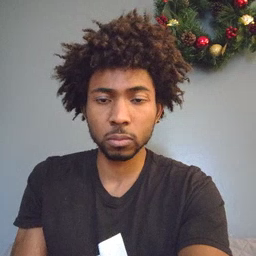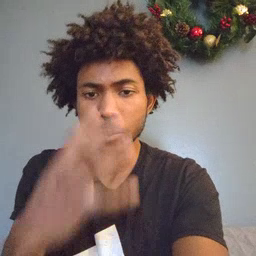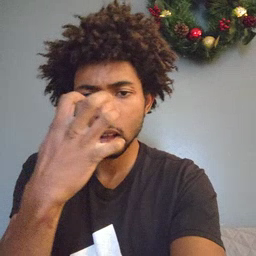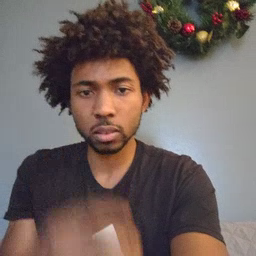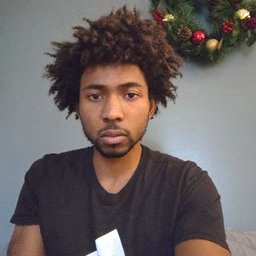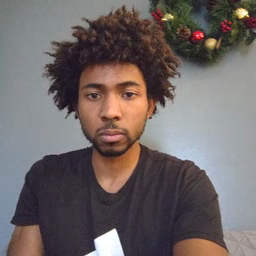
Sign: mad